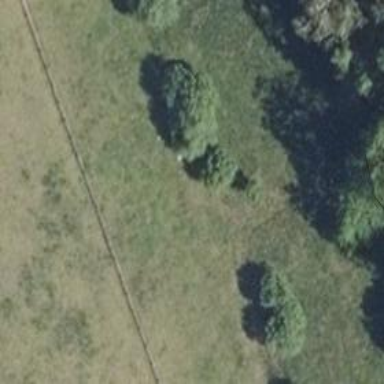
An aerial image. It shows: Hunting stand.